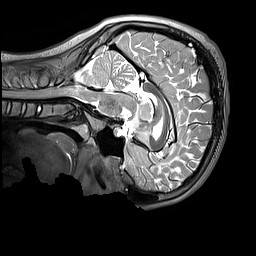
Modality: T2w
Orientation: sagittal
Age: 12
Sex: male
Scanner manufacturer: siemens
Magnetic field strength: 3 T
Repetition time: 3.2 s
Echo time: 0.408 s